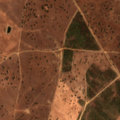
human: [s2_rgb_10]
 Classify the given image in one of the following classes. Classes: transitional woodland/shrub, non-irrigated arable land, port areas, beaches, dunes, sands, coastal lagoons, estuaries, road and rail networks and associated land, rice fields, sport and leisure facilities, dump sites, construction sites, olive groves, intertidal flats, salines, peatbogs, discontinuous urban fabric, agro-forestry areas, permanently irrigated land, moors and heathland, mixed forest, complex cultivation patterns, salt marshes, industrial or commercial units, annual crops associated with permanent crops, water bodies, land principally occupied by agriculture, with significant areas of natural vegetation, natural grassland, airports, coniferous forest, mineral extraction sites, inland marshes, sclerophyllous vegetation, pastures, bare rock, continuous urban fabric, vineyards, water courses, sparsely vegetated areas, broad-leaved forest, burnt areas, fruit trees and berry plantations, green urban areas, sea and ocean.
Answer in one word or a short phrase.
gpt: non-irrigated arable land, pastures, agro-forestry areas, transitional woodland/shrub